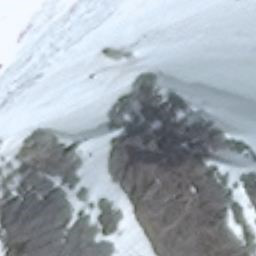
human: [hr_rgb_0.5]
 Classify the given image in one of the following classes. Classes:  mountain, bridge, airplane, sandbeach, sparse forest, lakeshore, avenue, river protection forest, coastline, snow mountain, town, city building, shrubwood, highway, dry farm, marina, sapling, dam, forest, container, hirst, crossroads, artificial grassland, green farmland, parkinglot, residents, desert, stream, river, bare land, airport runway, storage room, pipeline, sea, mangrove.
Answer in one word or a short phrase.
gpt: snow mountain